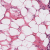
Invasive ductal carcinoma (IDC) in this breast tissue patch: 1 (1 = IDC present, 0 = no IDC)